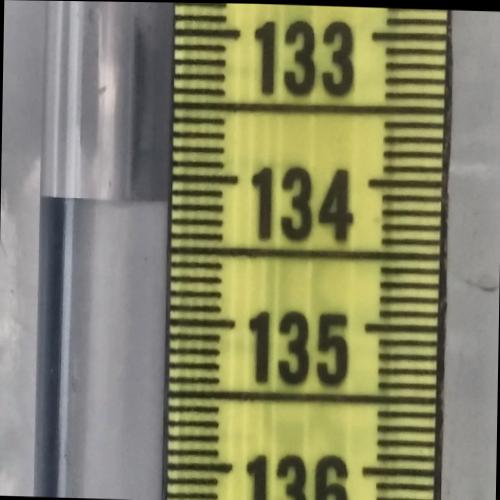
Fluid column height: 134.2 cm